Question: I am using datatable editable plugin. Everything is fine but while i try to edit any empty column of first row , column width is behaving strangely. For other rows every thing works fine.

Here is code snippet :
'''
$(document).ready(function () {
$("#dbResultsTable").dataTable({
"bServerSide": true,
"sAjaxSource": "/DataTableTest/TableEditAjaxRequest",
"bProcessing": true,
"sPaginationType": "full_numbers",
"bJQueryUI": false,
"scrollX" : true,
"aoColumns": [
{ "sName": "MyID",
},
{
"sName": "Operation",
}
]
]
}).makeEditable({
"height": "100%",
"width": "100%",
}
);
});
'''
Once I edit any column of first row , everything gets back to normal. Please help me.
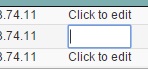
Answer: Finally I solved it, I had to just call fnAdjustColumnSizing() on table.
'''
$(document).ready(function () {
var oTable = $("#dbResultsTable").dataTable({
"bServerSide": true,
"sAjaxSource": "/DataTableTest/TableEditAjaxRequest",
"bProcessing": true,
"sPaginationType": "full_numbers",
"bJQueryUI": false,
"scrollX" : true,
"aoColumns": [
{ "sName": "MyID",
},
{
"sName": "Operation",
}
]
]
}).makeEditable({
"height": "100%",
"width": "100%",
}
);
if ( oTable.length > 0 ) {
oTable.fnAdjustColumnSizing();
}
});
'''